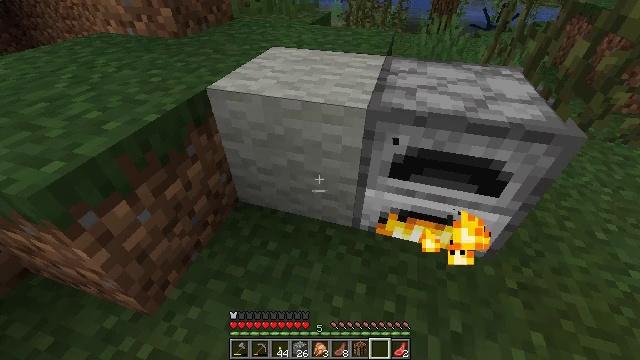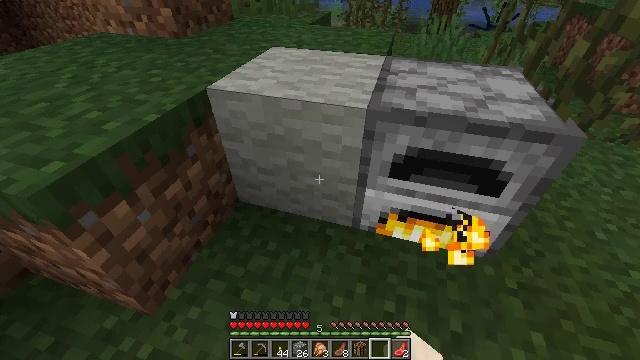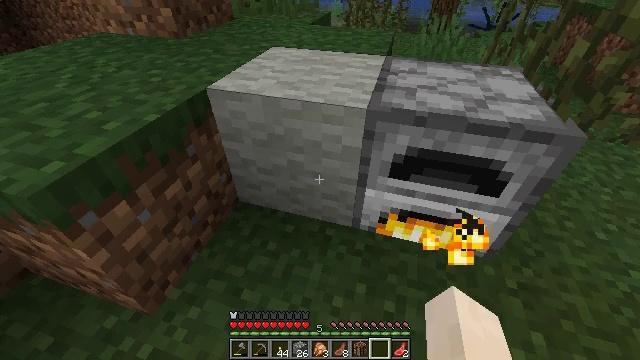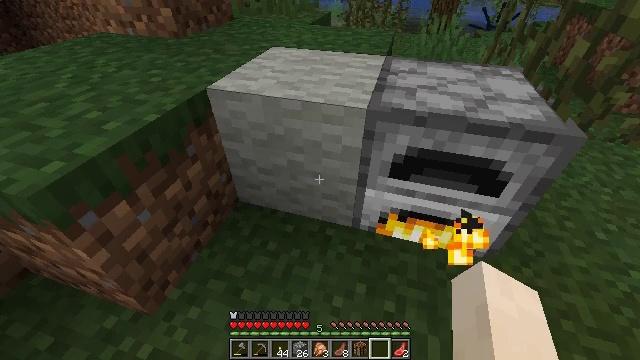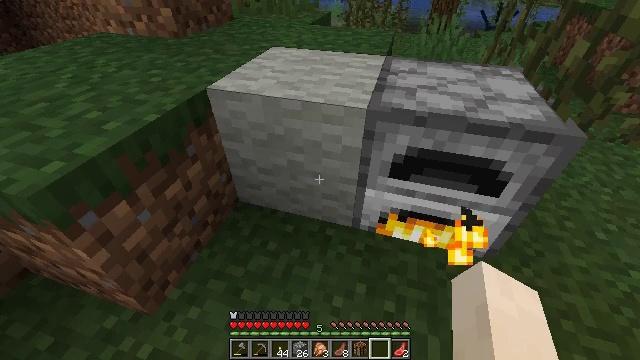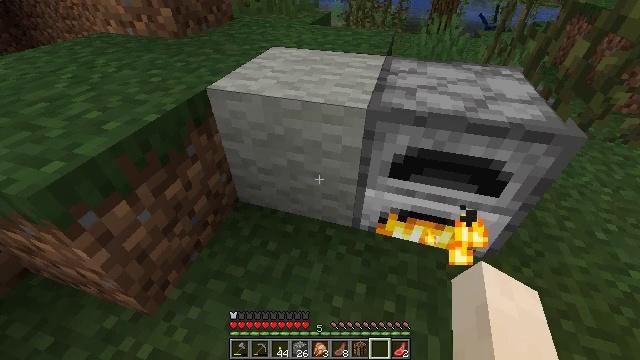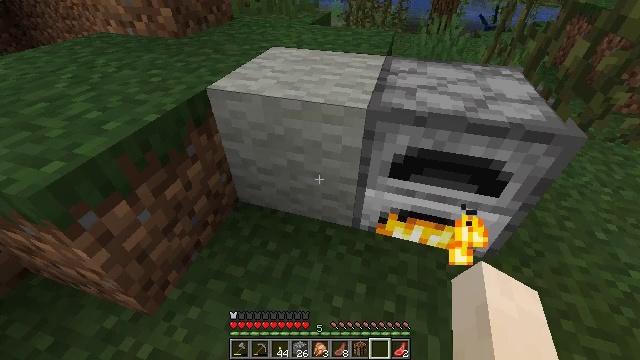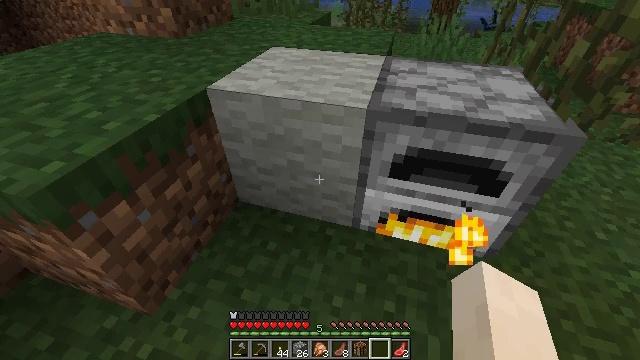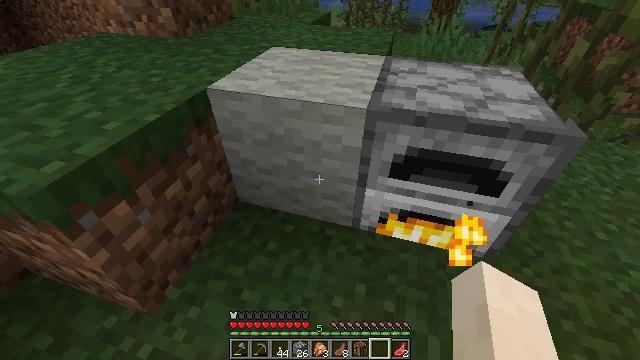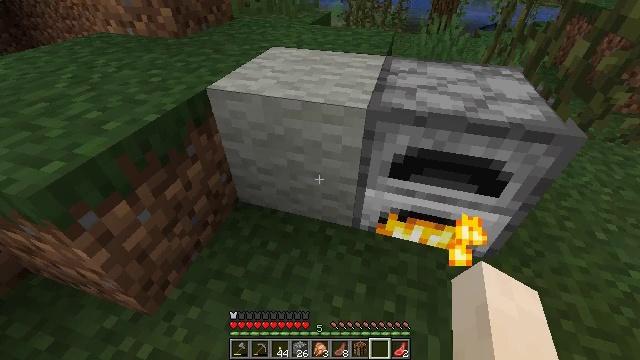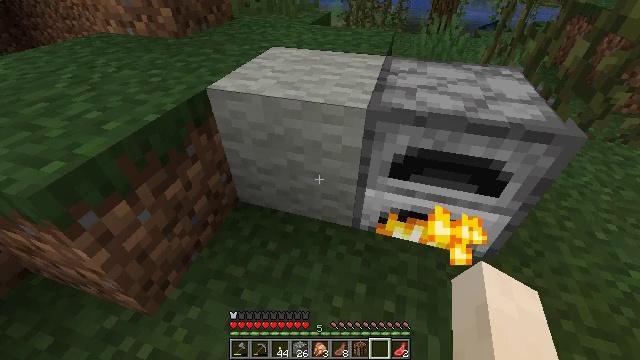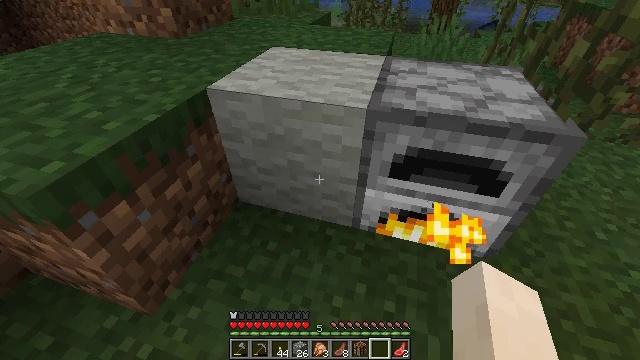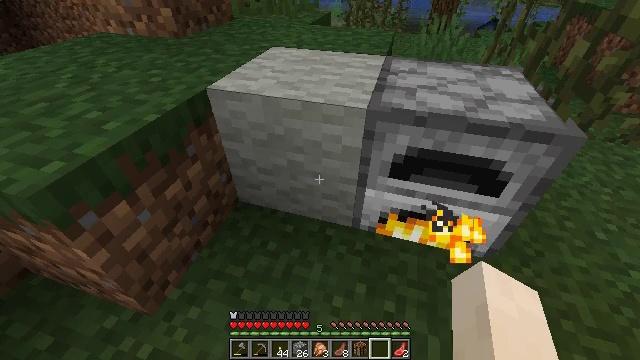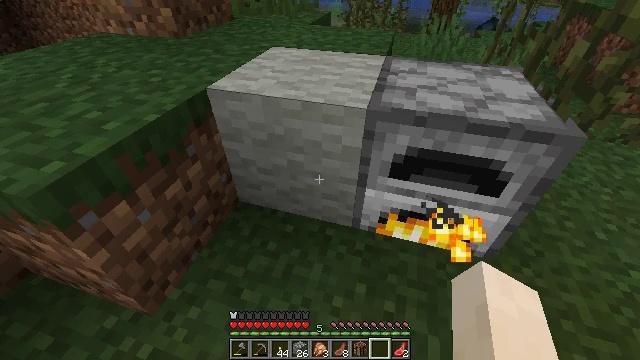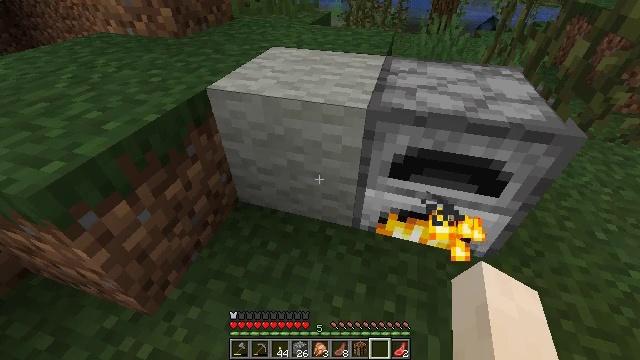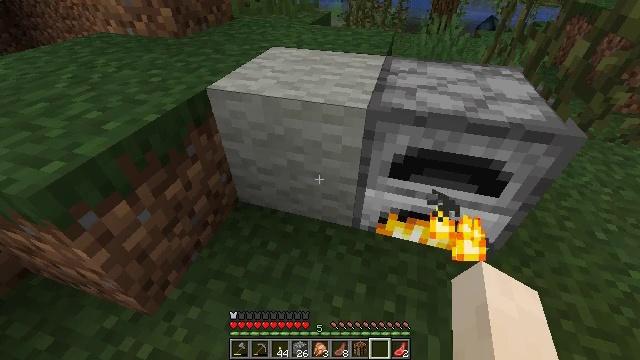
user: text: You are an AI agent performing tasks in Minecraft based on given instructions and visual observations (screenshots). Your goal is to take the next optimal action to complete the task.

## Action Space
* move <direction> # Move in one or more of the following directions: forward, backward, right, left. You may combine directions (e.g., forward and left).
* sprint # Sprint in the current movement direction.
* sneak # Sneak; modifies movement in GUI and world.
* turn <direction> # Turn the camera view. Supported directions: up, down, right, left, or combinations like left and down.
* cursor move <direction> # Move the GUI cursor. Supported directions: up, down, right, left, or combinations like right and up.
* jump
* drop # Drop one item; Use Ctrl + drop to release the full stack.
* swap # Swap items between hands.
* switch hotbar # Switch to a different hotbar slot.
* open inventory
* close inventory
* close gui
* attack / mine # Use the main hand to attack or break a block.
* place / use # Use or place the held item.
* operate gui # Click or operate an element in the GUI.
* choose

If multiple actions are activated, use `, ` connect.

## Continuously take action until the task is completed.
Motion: motion action
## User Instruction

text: Attack the light gray wool to gather it.
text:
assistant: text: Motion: no_op
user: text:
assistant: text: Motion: no_op
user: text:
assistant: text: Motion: use / place
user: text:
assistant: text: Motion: use / place
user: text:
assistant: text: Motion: use / place
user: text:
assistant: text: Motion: no_op
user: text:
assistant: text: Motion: no_op
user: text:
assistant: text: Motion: no_op
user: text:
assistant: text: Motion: no_op
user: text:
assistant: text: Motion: no_op
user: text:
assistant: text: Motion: no_op
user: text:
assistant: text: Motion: no_op
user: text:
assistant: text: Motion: no_op
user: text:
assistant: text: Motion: no_op
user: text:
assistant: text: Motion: no_op
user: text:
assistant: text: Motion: no_op
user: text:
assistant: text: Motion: no_op
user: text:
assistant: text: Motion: no_op
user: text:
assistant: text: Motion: turn up
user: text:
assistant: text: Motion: no_op
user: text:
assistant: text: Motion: attack / mine
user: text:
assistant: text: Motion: attack / mine
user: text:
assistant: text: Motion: attack / mine
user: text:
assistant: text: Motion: attack / mine
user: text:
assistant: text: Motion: attack / mine
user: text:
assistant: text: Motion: attack / mine
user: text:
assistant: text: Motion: attack / mine
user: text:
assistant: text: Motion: attack / mine
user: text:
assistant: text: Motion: attack / mine
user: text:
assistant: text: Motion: attack / mine